Question: I'm building my own WordPress theme and am really struggling to get post navigation looking right.
I have two images (a 'left/older' arrow and a 'right/newer' arrow) that I want to represent the links to show older or newer posts respectively. The links will be displayed immediately beneath the last post currently shown.
If there are no newer posts (i.e. we're on the front page) I want to show an 'older' arrow link only that should be , if both newer and older posts are available then I want to show both arrows, again . Finally, if there are no older (i.e. only newer posts) available then I want to show the 'newer' posts arrow .
Here's an image to illustrate:

I've read the docs on posts_nav_links() but I just can't seem to get it right.
Can anybody help me out?
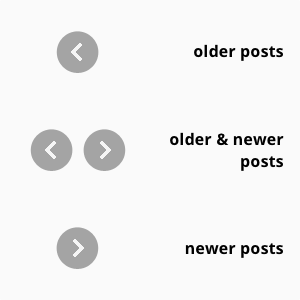
Answer: Try this...
'''
<?php global $wp_query;
if ( $wp_query->max_num_pages > 1 ) : ?>
<div align="center">
<div class="previous">
<?php next_posts_link( '<img src="older post arrow" />' ); ?>
</div>
<div class="next">
<?php previous_posts_link( '<img src="newer post arrow" />' ); ?>
</div>
</div>
<?php endif;?>
'''